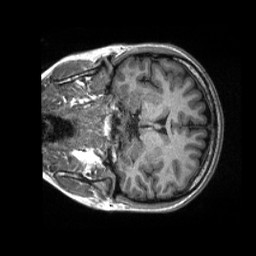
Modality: T1w
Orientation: coronal
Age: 29
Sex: female
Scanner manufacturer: siemens
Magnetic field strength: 3 T
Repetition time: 2.3 s
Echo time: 0.00288 s